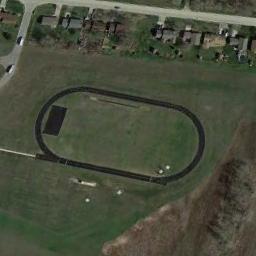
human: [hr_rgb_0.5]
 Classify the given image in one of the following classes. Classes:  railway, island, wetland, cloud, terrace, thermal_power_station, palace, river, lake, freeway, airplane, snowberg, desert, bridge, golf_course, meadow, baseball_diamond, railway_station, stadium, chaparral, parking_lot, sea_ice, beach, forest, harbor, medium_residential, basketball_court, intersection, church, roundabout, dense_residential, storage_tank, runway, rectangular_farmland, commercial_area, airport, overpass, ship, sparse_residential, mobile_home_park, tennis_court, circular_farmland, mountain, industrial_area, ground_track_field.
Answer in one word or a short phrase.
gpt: ground_track_field